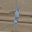
Label: 1